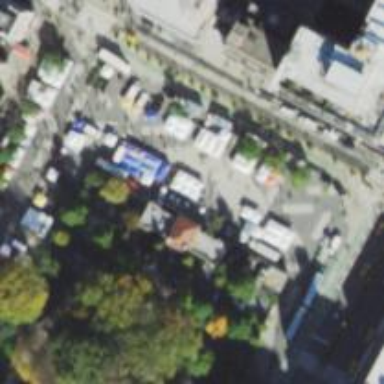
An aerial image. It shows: Marketplace.